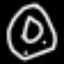
Label: donut